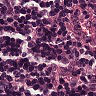
Metastatic tissue present: no